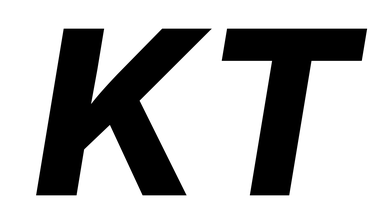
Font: Inter-Italic_ExtraBold_Italic